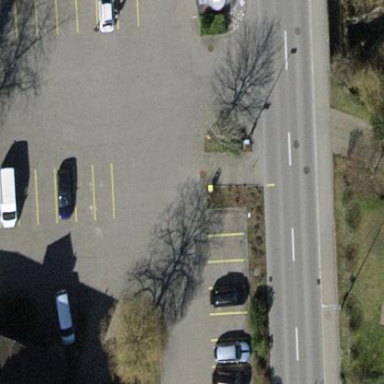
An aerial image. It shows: Parking area.